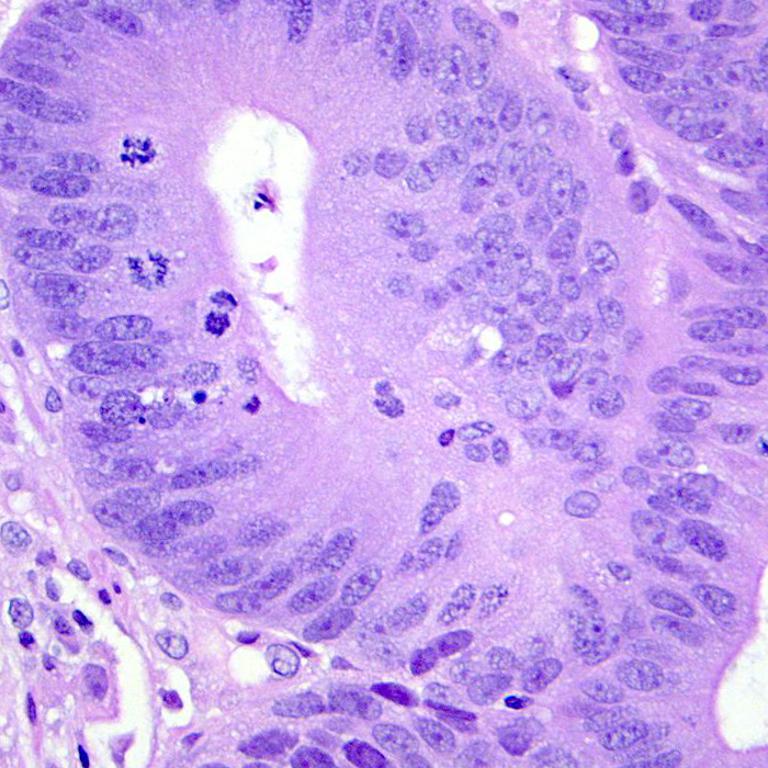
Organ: colon
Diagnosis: adenocarcinomas